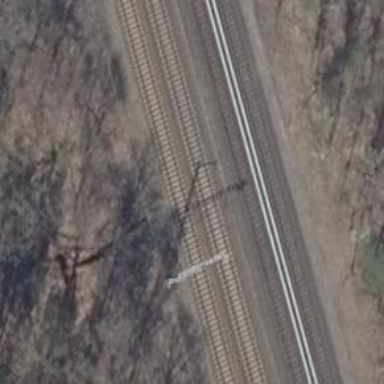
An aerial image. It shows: Railway milestone with catenary mast.